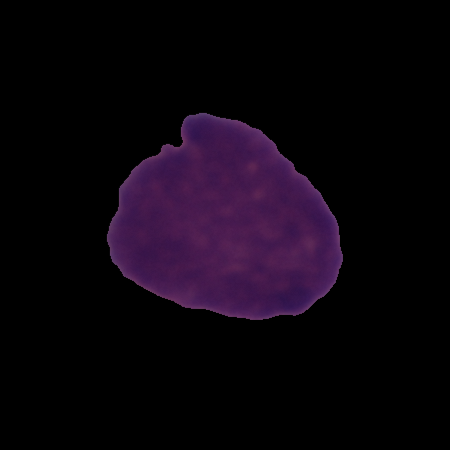
Label: cancer